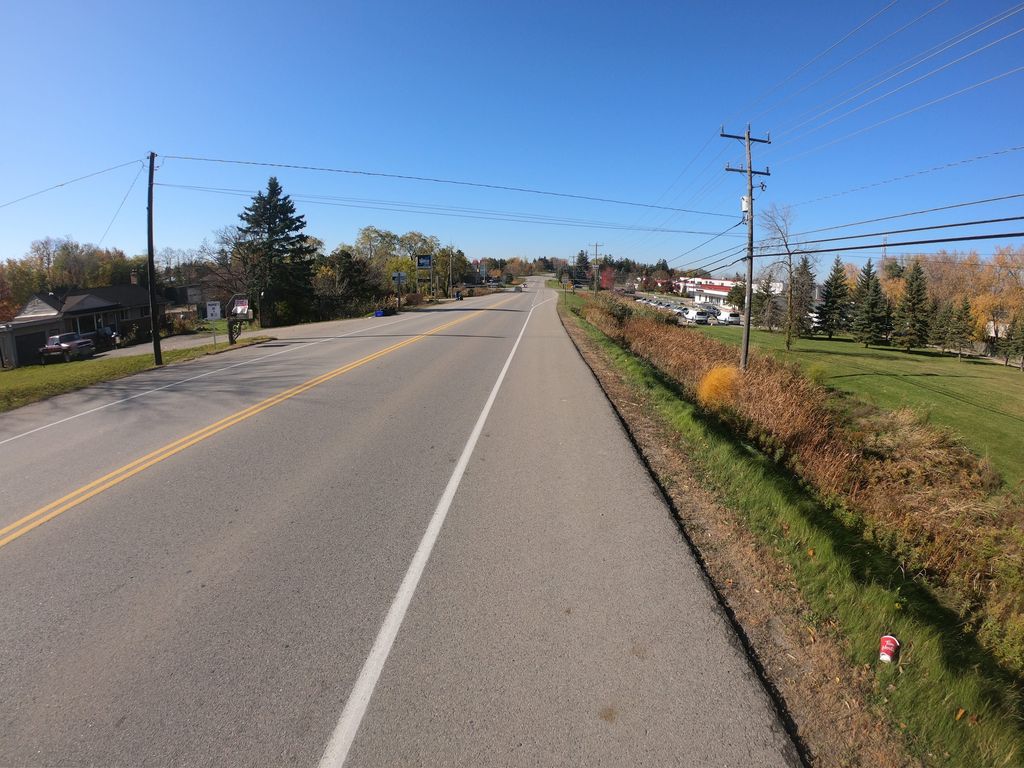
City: kitchener-waterloo